Field crop: maize
Growth stage: 1
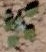
Species: chenopodium